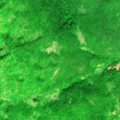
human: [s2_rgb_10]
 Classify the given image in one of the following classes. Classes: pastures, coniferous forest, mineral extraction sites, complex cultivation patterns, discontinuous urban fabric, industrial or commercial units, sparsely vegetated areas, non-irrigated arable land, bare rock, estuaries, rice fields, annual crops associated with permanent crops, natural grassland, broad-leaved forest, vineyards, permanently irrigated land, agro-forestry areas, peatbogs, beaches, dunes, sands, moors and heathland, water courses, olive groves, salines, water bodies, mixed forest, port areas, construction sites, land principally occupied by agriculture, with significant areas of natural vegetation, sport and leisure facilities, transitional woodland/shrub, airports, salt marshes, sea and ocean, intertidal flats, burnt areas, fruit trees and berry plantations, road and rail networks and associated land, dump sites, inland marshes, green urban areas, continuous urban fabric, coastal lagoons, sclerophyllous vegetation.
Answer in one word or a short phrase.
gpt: broad-leaved forest, transitional woodland/shrub